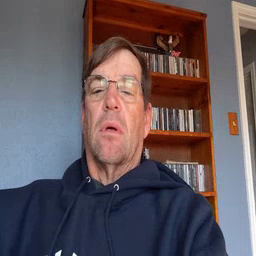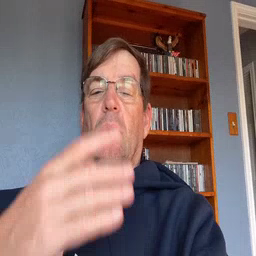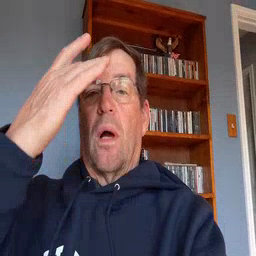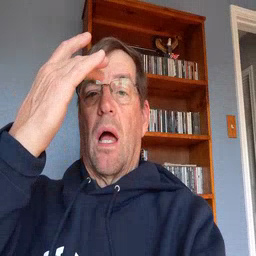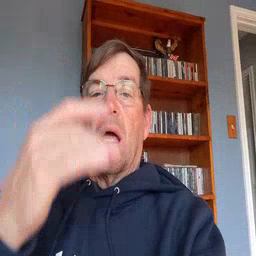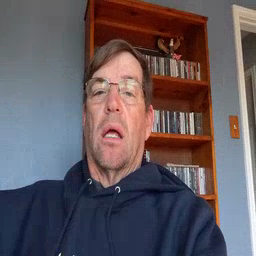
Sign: why